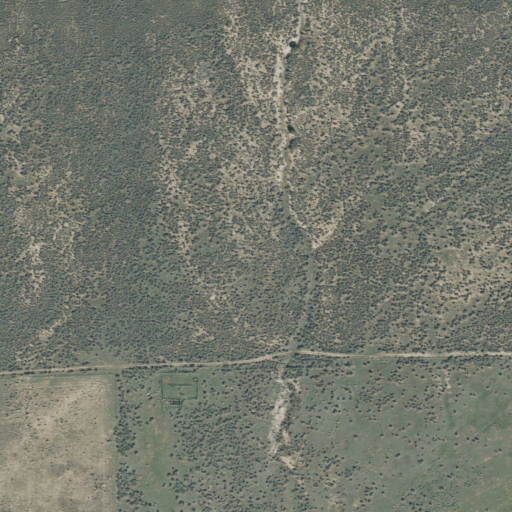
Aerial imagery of valley in Utah named McPherson Canyon containing shrub and grassland